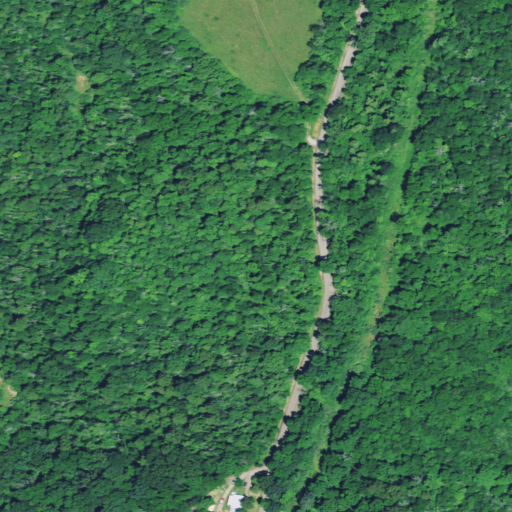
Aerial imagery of mountain in Ohio named Buttermilk Hill containing deciduous forest, open development, barren land, low intensity development, and pasture